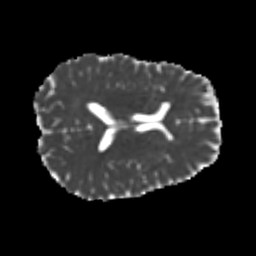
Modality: MD
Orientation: axial
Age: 25
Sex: male
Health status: healthy
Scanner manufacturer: ge
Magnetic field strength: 3 T
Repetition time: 11 s
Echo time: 0.072 s